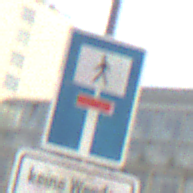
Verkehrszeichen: SackgasseFussgaengerDurchlaessig
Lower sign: HinweisGeaenderteVorfahrtVerkehrsfuehrungVerkehrsregelung3
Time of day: SunriseSunset
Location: Outdoor (Urban)
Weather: PartlyCloudy
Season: NotSpecified
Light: Natural